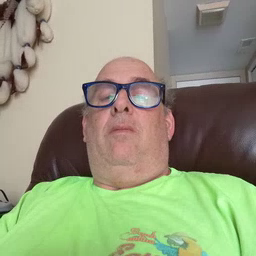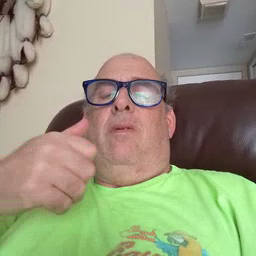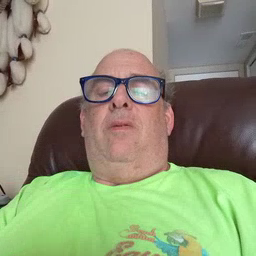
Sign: hide